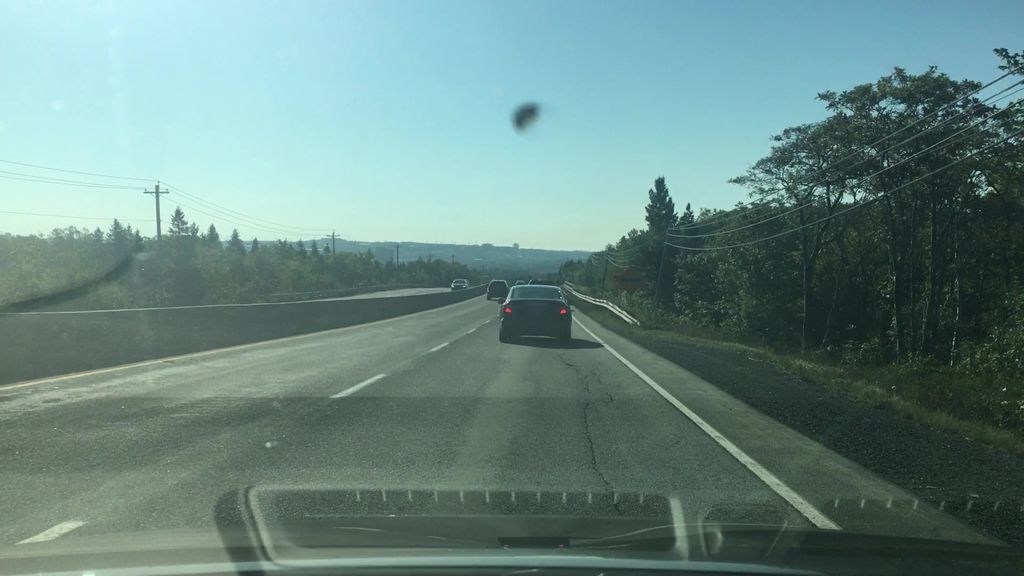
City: halifax